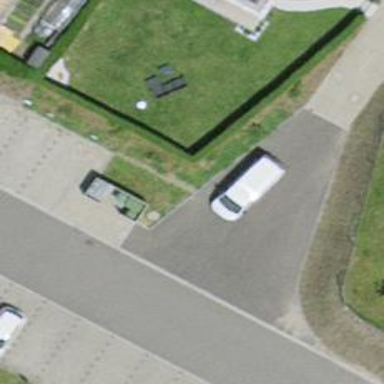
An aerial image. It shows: Hedge acting as barrier.